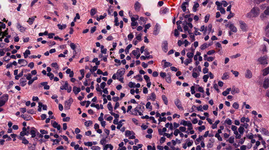
Tumor epithelial tissue: yes
Tumor-associated stroma tissue: yes
Normal tissue: no